Aerial crown-view tile of a tropical tree (Barro Colorado Island, Panama), acquired 20250124:
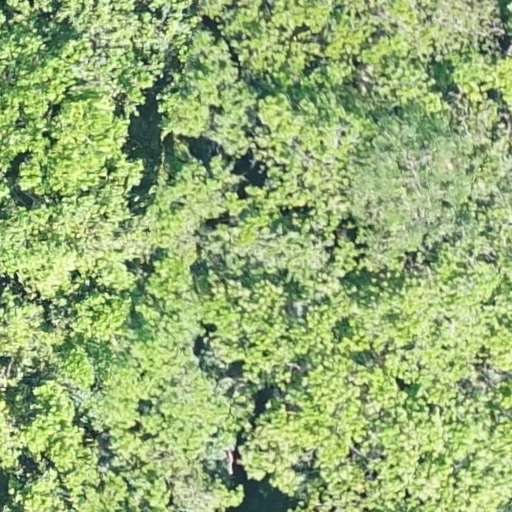
Species: Anacardium excelsum
GBIF accepted scientific name: Anacardium excelsum
Crown area: 1124.923 m²